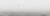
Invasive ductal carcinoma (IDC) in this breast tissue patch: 0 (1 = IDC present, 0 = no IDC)